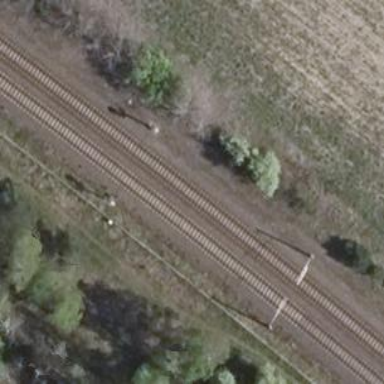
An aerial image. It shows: Railway signal.